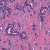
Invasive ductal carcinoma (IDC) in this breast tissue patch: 1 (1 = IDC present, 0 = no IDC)